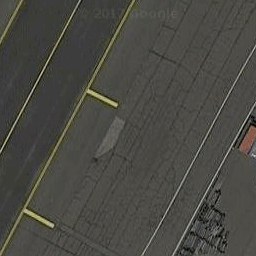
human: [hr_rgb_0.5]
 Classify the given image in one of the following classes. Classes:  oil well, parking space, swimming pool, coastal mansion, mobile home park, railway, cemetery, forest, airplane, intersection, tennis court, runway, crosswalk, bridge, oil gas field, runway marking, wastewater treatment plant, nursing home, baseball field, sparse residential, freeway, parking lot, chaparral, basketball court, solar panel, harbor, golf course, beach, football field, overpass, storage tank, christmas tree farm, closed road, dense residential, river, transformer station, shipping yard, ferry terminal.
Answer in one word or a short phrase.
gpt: runway marking